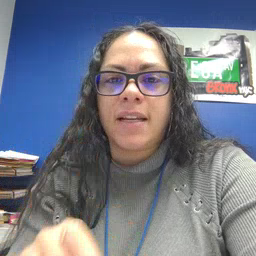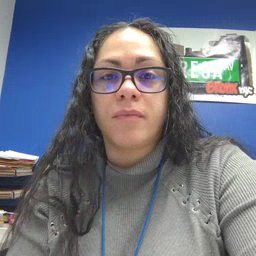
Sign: hate